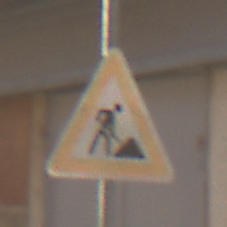
Verkehrszeichen: Arbeitsstelle
Umgebung: Outdoor, Urban
Tageszeit: Midday
Wetter: Clear
Licht: Natural
Jahreszeit: NotSpecified
Kontrast: HighContrast